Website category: sports
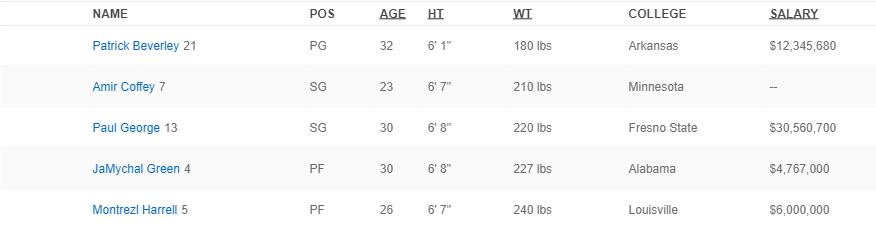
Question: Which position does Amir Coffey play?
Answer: SG

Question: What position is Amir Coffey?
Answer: SG

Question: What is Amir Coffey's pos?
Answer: SG

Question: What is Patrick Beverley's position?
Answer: PG

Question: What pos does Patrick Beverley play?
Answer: PG

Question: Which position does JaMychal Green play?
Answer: PF

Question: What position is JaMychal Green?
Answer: PF

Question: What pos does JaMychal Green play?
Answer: PF

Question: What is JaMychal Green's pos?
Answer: PF

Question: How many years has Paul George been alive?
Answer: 30

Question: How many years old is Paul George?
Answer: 30

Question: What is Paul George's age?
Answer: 30

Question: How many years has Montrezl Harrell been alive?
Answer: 26

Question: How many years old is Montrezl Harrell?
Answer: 26

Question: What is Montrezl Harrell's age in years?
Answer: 26

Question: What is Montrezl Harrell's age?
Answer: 26

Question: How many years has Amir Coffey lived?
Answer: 23

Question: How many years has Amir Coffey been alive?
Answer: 23

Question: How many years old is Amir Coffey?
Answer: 23

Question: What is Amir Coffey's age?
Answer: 23

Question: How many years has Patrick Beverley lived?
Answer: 32

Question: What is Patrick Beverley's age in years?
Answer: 32

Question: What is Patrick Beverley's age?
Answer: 32

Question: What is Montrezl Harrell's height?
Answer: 6' 7"

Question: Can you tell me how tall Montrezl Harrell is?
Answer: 6' 7"

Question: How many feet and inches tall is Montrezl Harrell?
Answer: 6' 7"

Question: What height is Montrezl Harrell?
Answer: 6' 7"

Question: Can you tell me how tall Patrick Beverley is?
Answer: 6' 1"

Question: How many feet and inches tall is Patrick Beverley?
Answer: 6' 1"

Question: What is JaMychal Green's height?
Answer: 6' 8"

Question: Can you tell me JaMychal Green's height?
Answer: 6' 8"

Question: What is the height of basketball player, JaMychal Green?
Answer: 6' 8"

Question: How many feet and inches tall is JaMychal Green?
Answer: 6' 8"

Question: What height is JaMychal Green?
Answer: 6' 8"

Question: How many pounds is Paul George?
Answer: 220 lbs

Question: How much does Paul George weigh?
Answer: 220 lbs

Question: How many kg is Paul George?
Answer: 220 lbs

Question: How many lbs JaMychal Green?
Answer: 227 lbs

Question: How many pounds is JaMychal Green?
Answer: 227 lbs

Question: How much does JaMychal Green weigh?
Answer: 227 lbs

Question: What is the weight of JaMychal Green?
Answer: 227 lbs

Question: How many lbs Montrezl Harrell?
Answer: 240 lbs

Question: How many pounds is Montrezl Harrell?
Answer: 240 lbs

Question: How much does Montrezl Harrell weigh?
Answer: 240 lbs

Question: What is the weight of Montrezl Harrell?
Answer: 240 lbs

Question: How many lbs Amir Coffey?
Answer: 210 lbs

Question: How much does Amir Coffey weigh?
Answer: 210 lbs

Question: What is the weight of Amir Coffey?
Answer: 210 lbs

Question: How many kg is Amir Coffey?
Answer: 210 lbs

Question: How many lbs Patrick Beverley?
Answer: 180 lbs

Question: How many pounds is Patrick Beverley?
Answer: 180 lbs

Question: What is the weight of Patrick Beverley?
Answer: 180 lbs

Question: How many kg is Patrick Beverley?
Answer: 180 lbs

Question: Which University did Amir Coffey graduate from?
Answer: Minnesota

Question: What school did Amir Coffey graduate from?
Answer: Minnesota

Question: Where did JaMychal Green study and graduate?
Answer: Alabama

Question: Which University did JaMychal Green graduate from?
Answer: Alabama

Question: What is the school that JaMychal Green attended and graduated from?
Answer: Alabama

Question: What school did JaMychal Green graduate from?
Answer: Alabama

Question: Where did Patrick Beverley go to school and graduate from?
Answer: Arkansas

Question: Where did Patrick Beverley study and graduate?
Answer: Arkansas

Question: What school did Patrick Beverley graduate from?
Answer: Arkansas

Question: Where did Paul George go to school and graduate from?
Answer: Fresno State

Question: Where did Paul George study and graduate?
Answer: Fresno State